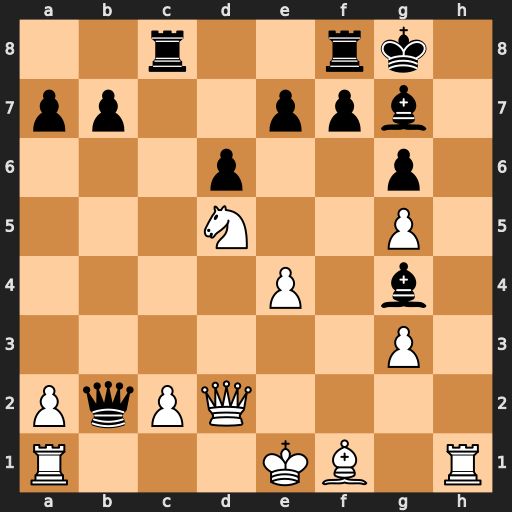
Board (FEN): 2r2rk1/pp2ppb1/3p2p1/3N2P1/4P1b1/6P1/PqPQ4/R3KB1R
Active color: w
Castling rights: KQ
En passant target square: -
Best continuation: Nxe7#